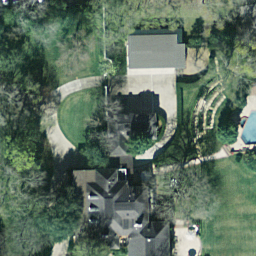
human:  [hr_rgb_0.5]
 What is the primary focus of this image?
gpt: sparse residential